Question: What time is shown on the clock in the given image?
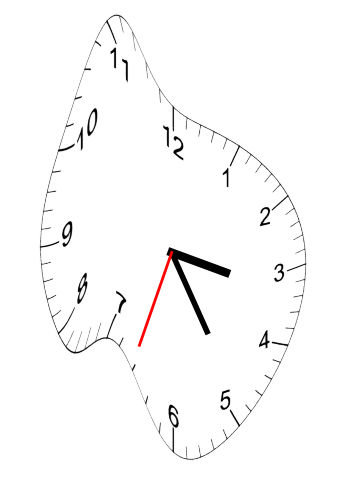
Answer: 03:24:33